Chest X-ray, AP view. Patient: 48 years old, sex M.
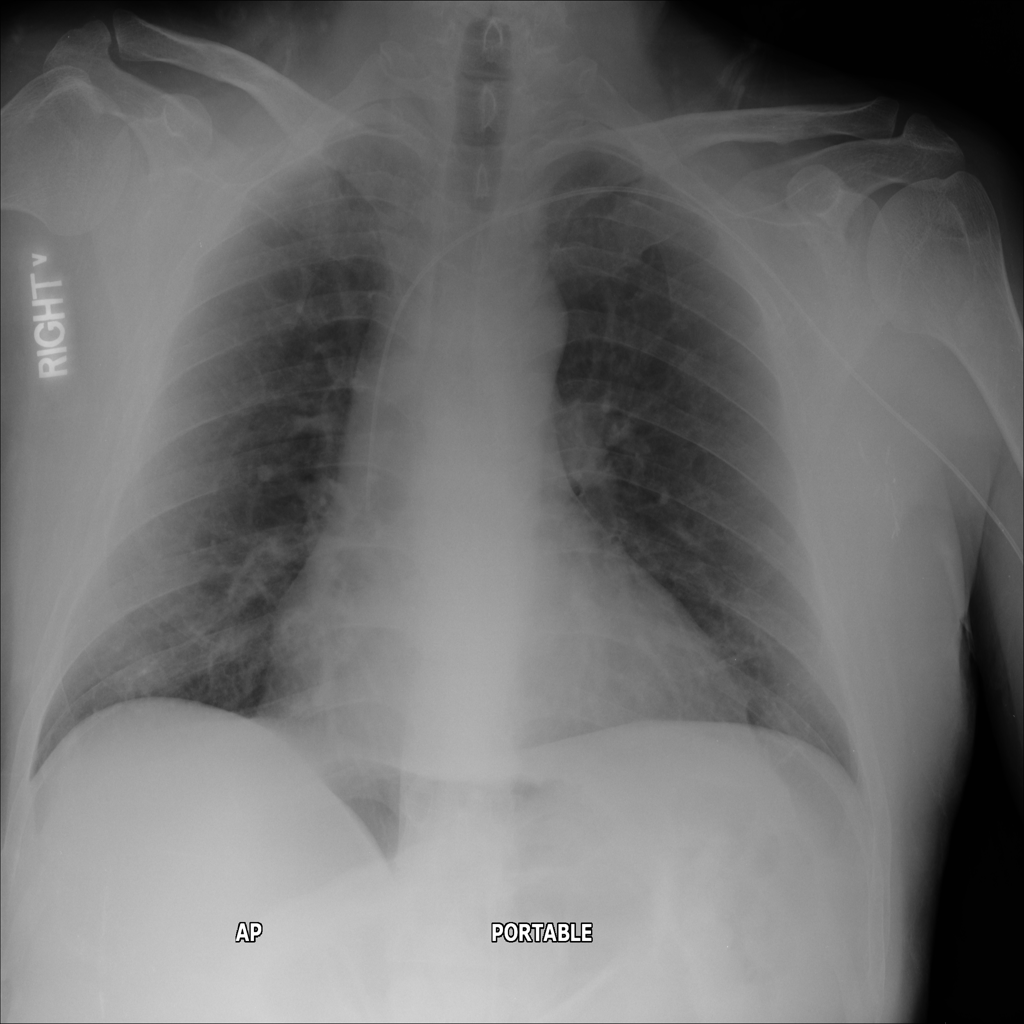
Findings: No Finding